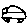
Label: car